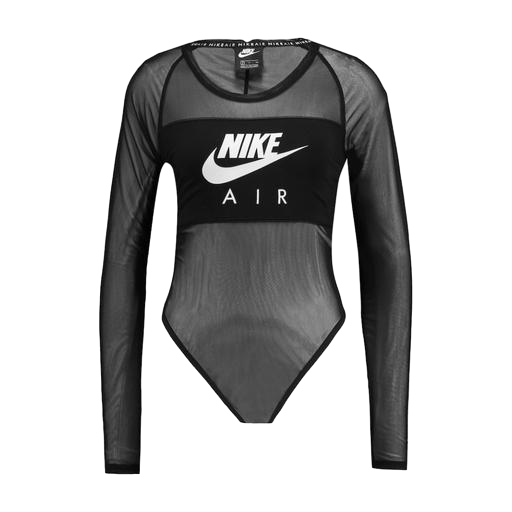
long-sleeve top, mesh bomber, nike shirt, white background